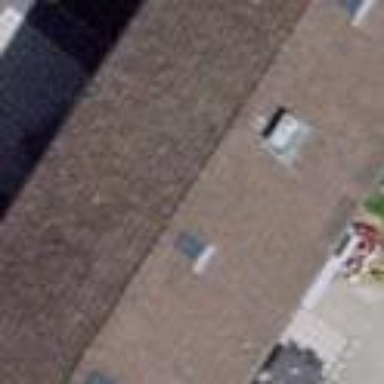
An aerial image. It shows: Terrace building.